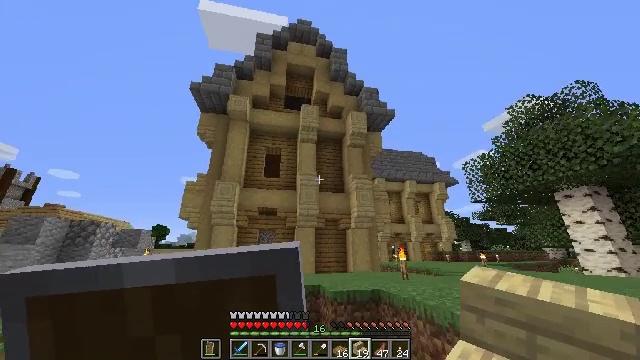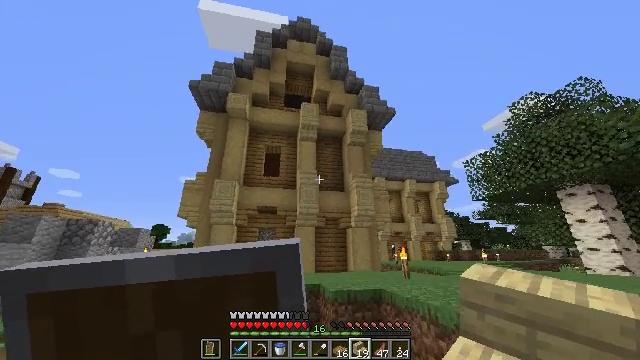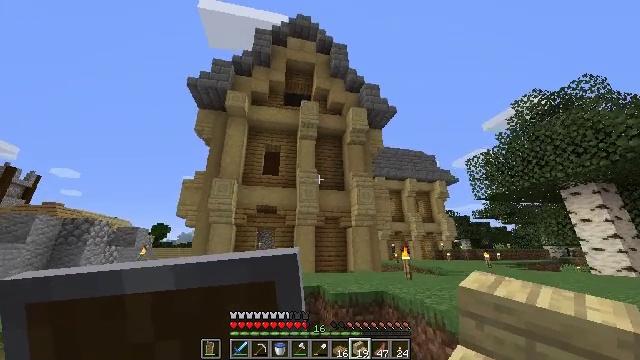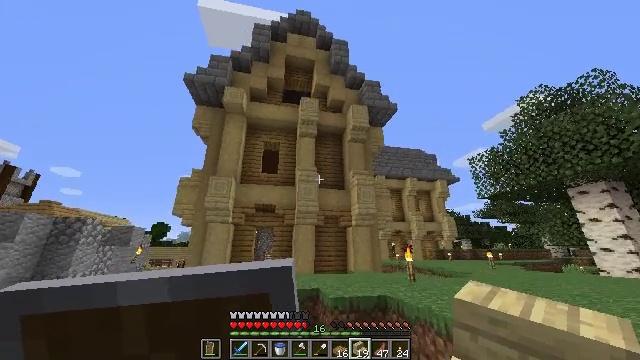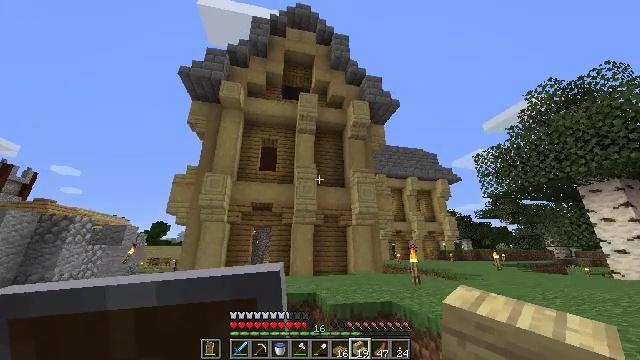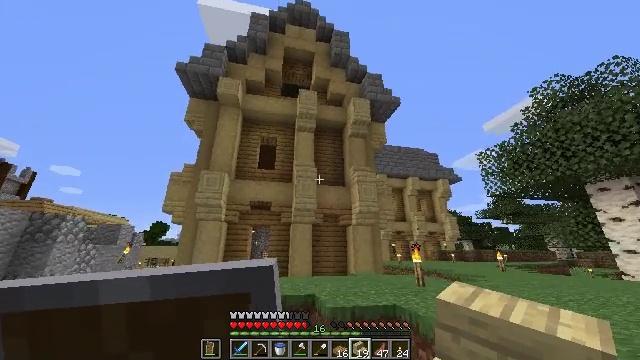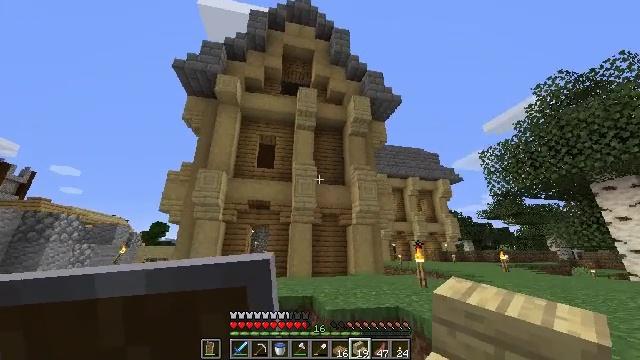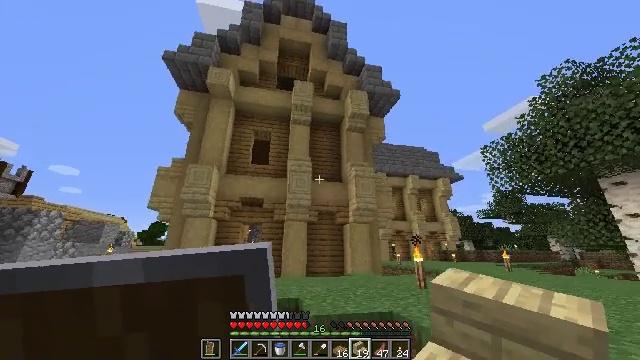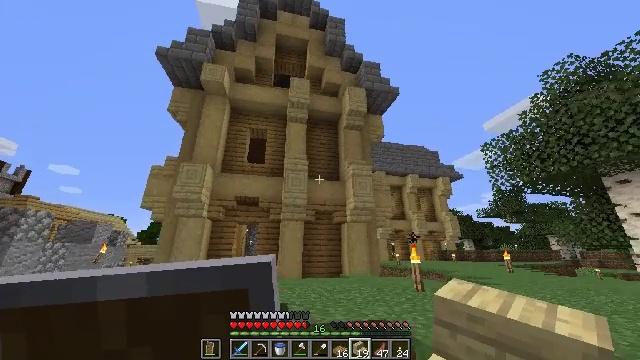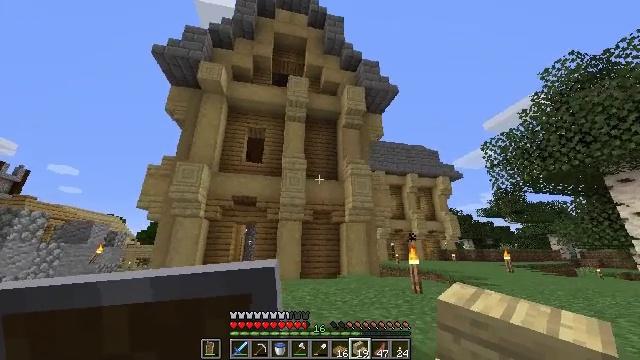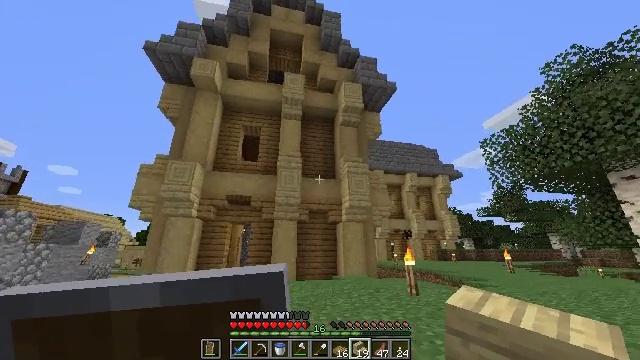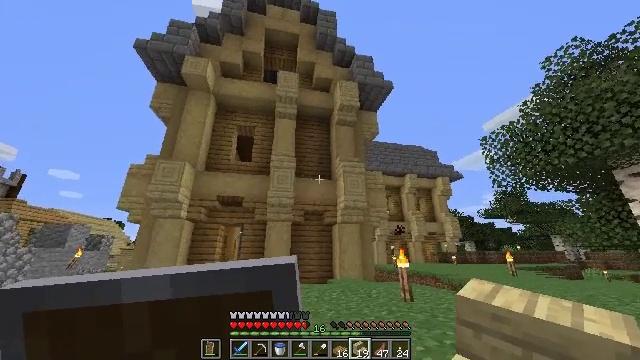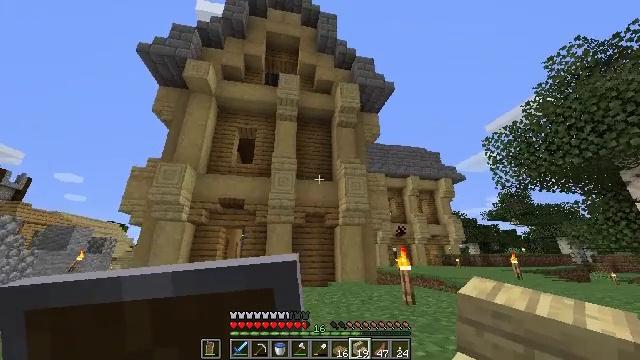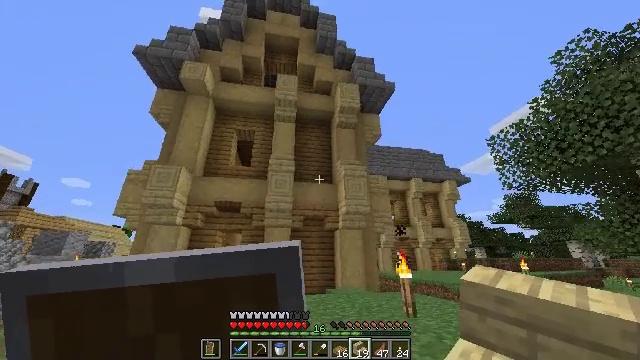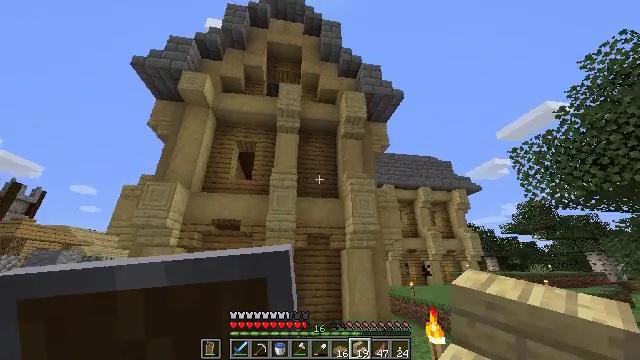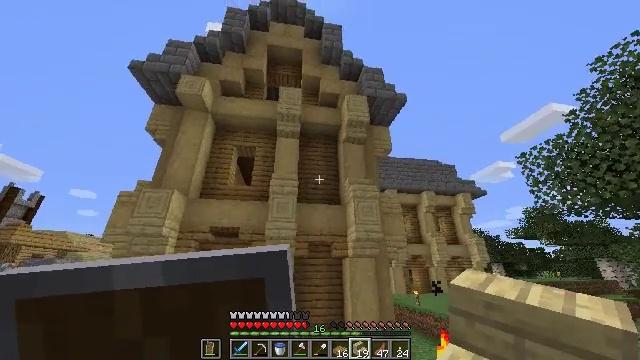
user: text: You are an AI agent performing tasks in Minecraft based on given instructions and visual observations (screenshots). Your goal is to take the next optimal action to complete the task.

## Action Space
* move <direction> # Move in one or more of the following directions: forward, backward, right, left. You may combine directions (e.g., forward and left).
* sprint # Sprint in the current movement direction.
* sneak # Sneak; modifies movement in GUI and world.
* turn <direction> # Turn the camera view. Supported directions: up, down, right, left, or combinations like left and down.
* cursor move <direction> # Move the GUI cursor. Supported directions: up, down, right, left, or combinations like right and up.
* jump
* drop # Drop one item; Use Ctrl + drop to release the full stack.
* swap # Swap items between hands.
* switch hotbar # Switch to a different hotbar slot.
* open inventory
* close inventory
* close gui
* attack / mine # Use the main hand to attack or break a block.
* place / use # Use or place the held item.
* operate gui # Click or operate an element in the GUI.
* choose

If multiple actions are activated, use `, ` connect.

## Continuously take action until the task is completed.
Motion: motion action
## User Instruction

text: Break the birch log in the forest.
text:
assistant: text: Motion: move forward
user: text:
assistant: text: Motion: move forward
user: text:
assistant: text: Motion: move forward
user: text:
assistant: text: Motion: move forward
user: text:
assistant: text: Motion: move forward
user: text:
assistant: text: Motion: move forward and move right
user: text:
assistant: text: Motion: move forward and move right
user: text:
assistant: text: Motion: move forward and move right
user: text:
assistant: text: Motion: move forward and move right
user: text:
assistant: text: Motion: move forward and move right
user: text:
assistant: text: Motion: move forward and move right
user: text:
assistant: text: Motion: move forward and move right
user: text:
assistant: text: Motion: move forward and move right, jump
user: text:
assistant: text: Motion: move forward and move right, turn left and up, jump
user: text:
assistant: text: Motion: move forward and move right, jump
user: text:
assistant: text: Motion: move forward and move right, jump
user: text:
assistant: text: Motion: move forward and move right, jump
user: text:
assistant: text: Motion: move forward and move right
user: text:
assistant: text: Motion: move forward and move right
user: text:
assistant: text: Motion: move forward and move right
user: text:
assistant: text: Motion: move forward and move right
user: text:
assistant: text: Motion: move forward and move right, turn left and up
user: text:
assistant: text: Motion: move forward and move right, turn left and up
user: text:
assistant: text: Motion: turn left and up
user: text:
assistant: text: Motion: no_op
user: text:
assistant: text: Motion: no_op
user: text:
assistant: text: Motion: no_op
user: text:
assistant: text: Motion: no_op
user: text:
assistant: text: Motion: no_op
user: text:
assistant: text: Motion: no_op